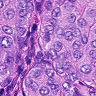
Metastatic tissue present: yes